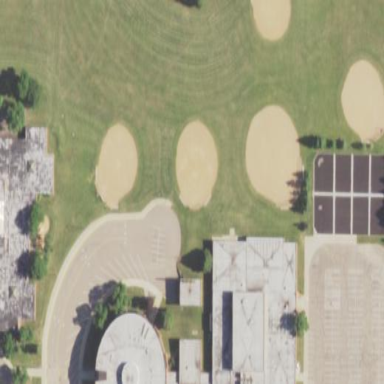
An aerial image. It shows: Baseball pitch for leisure and sports activities.